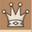
Piece: wQ